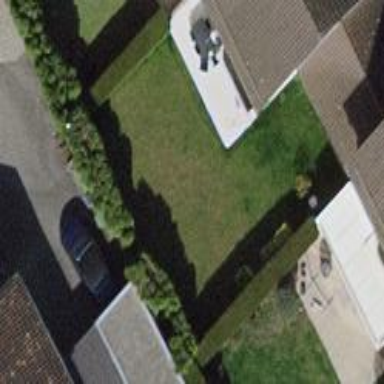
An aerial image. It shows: Garden enclosed by fence.